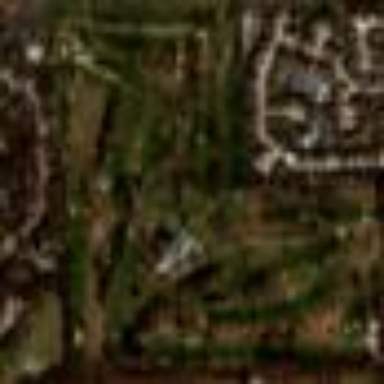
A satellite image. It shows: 18-hole golf course categorized under leisure land.